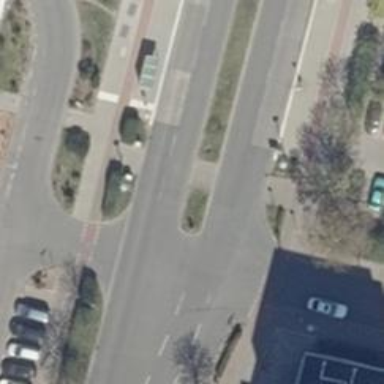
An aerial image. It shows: Uncontrolled crossing on footway with pedestrian island.